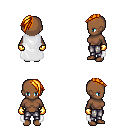
a pixel art fantasy rpg character, female body template, human, dark skin, white cape, metal pants, light blonde long mohawk hairstyle, gold gloves, four views (front, back, left, right), 2x2 character sprite sheet, small pixel art, hard edges, no anti-aliasing